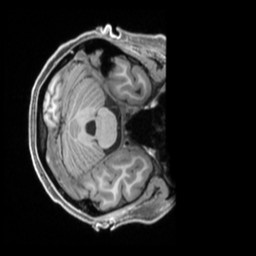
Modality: T1w
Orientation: axial
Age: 38
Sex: female
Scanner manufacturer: siemens
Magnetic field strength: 3 T
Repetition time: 2.5 s
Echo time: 0.00296 s